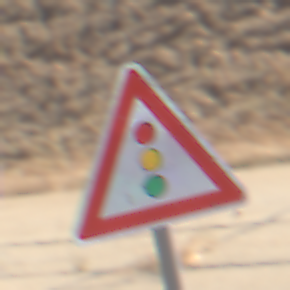
Verkehrszeichen: Lichtzeichenanlage
Umgebung: Outdoor, RoadRail
Tageszeit: Midday
Wetter: Clear
Licht: Natural
Jahreszeit: Summer
Kontrast: HighContrast